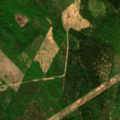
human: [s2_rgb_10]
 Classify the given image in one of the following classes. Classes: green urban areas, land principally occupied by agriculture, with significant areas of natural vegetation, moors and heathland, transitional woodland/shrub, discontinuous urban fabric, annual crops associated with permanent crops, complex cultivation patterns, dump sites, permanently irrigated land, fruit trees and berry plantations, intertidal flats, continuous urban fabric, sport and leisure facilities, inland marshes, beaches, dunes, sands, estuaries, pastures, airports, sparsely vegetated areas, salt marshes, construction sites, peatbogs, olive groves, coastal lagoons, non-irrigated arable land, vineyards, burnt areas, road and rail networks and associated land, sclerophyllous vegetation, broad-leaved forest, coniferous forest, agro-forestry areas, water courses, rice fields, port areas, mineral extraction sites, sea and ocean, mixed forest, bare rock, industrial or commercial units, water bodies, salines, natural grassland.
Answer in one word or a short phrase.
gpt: mixed forest, transitional woodland/shrub